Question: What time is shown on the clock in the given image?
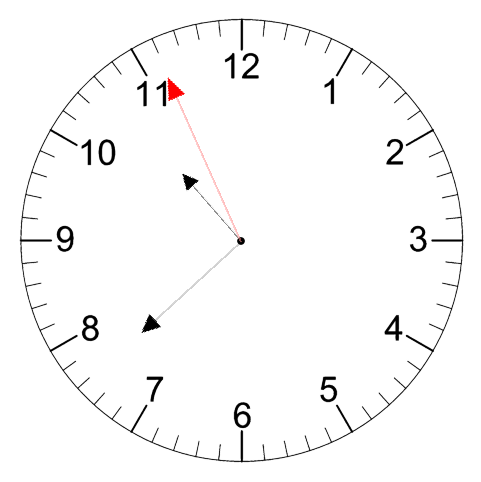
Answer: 10:37:56